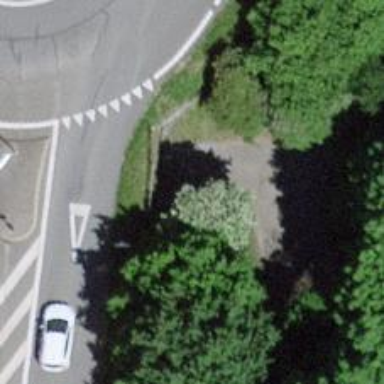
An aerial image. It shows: Path that goes through tunnel.